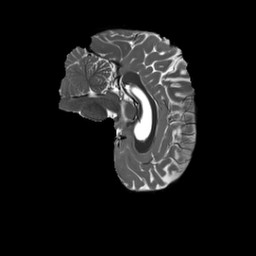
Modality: T2w
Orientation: sagittal
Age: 25
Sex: female
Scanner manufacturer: siemens
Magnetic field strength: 3 T
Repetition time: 3.2 s
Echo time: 0.566 s